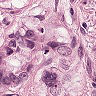
Metastatic tissue present: yes